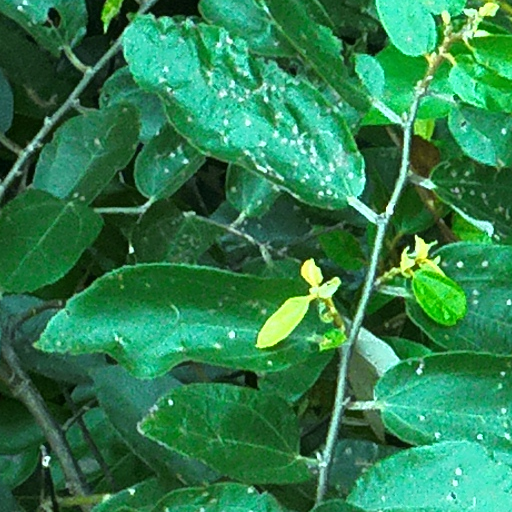
Species: Luehea seemannii
GBIF accepted scientific name: Luehea seemannii
Crown area (m\u00b2): 26.354